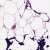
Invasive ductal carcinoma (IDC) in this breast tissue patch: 0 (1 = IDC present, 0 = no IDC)